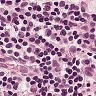
Metastatic tissue present: no